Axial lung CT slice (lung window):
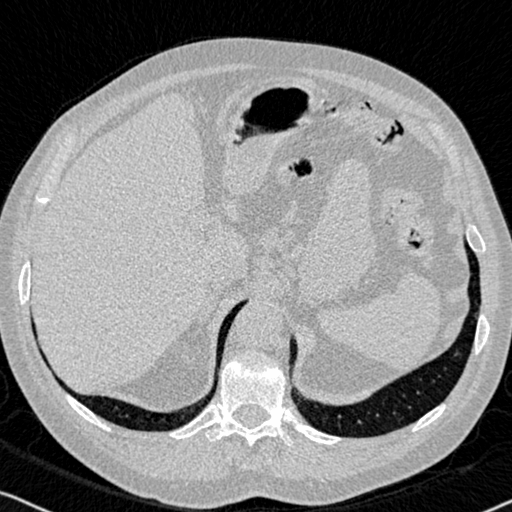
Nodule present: no